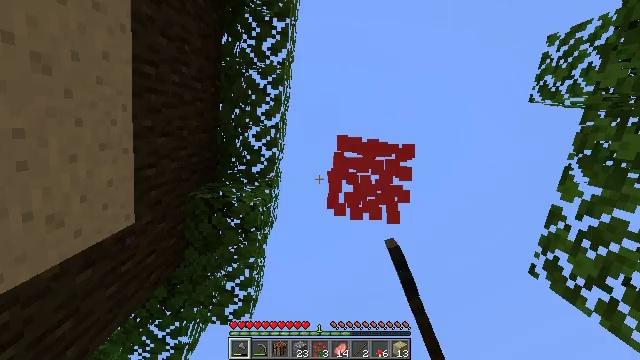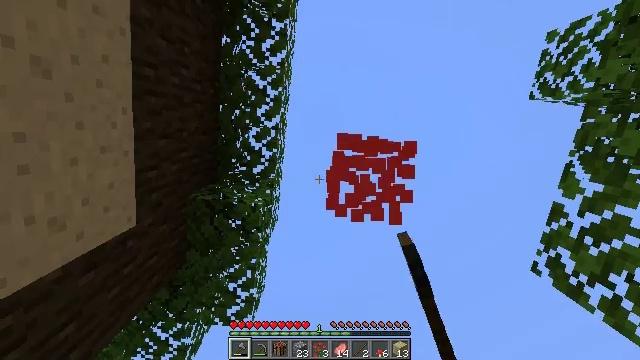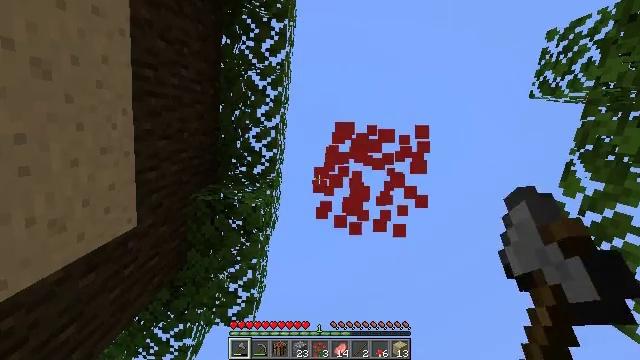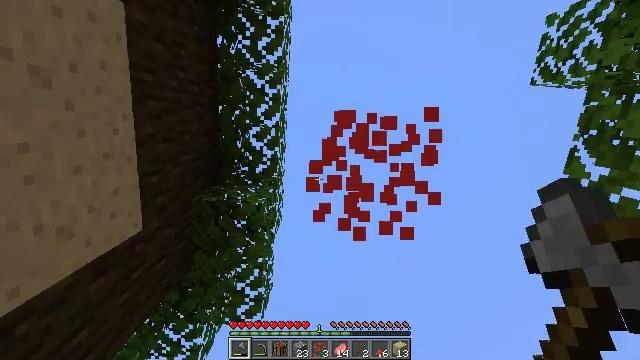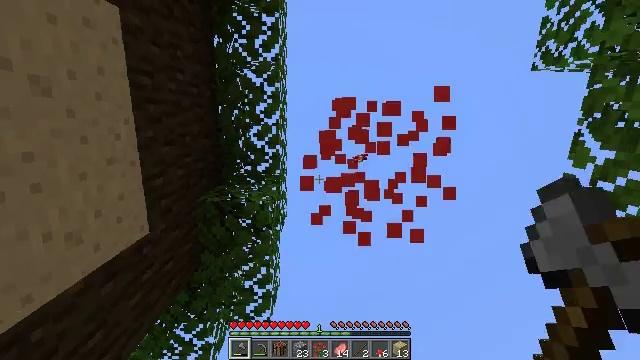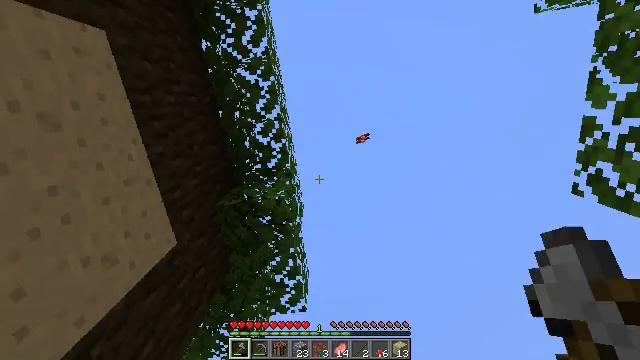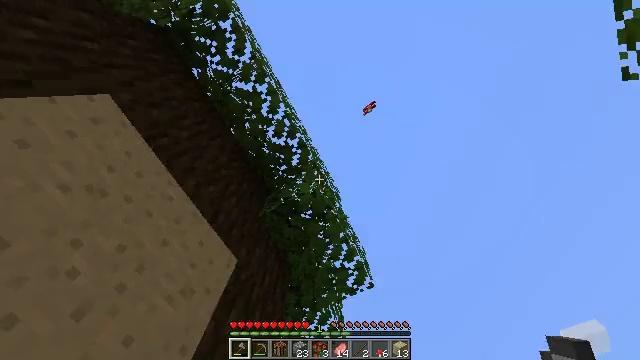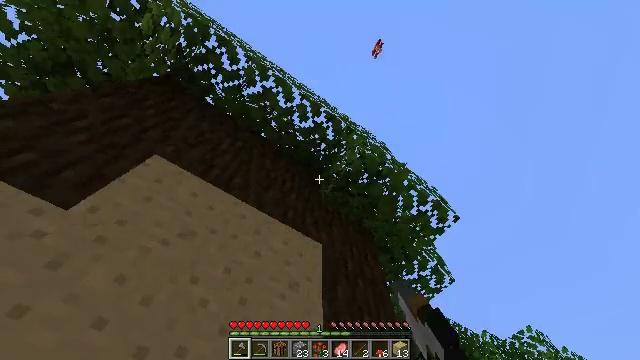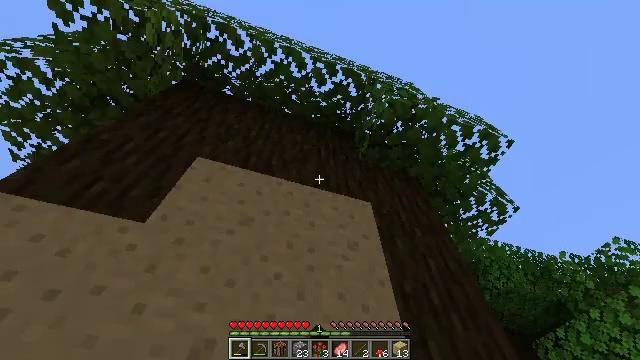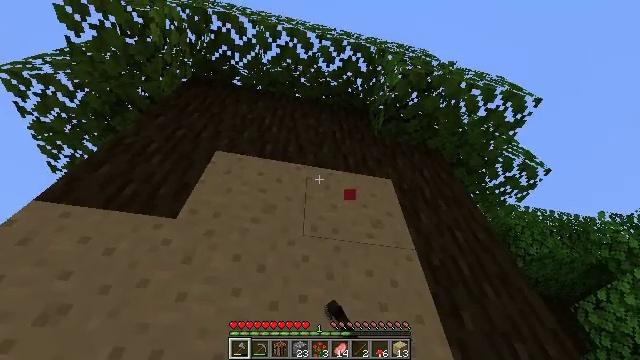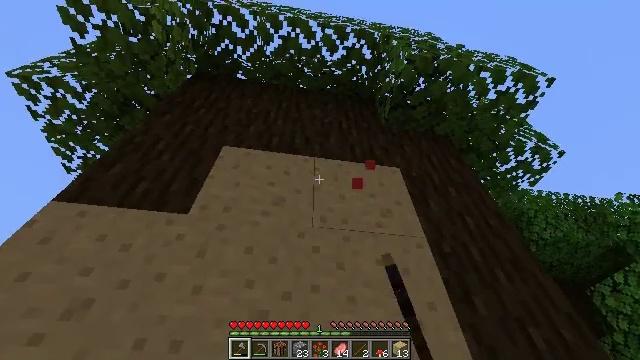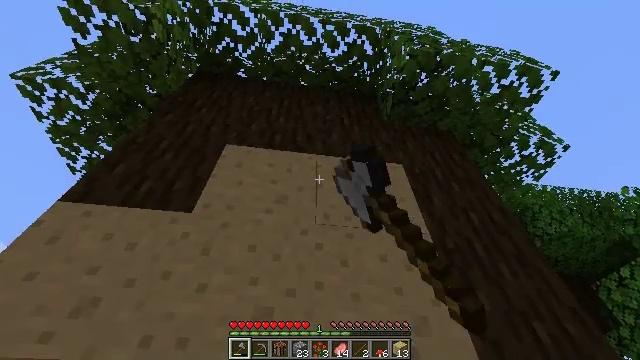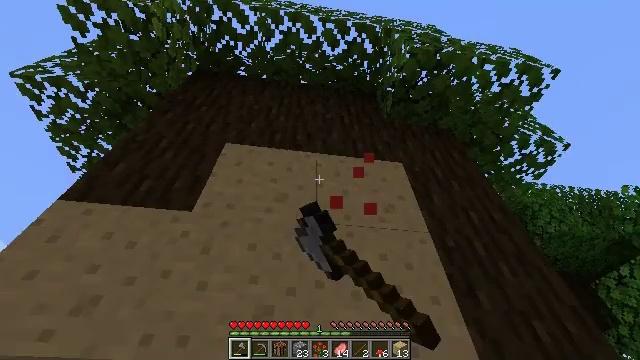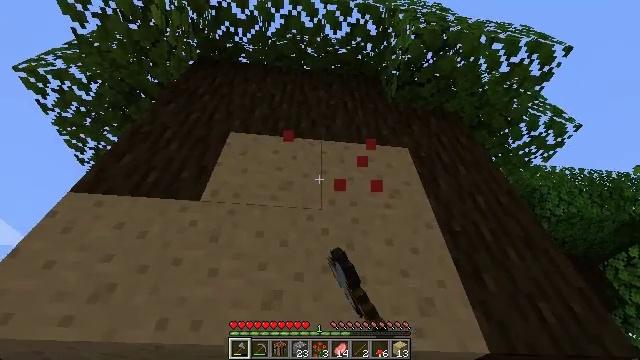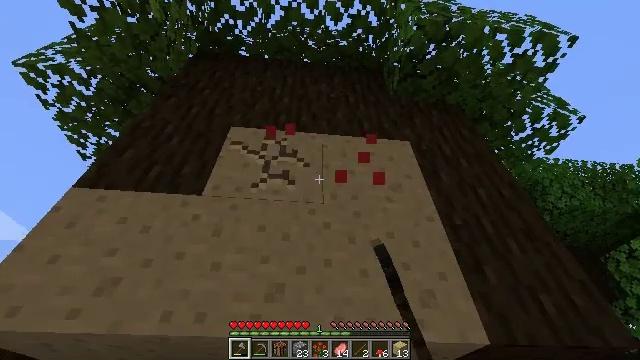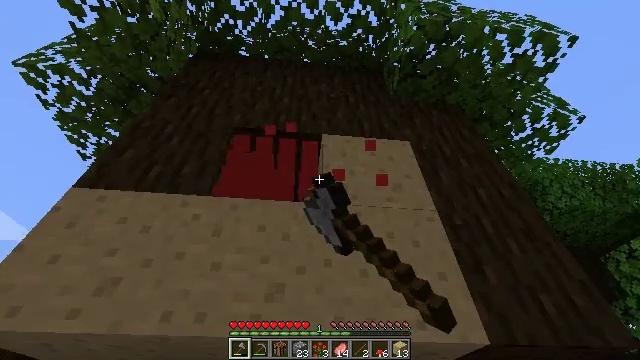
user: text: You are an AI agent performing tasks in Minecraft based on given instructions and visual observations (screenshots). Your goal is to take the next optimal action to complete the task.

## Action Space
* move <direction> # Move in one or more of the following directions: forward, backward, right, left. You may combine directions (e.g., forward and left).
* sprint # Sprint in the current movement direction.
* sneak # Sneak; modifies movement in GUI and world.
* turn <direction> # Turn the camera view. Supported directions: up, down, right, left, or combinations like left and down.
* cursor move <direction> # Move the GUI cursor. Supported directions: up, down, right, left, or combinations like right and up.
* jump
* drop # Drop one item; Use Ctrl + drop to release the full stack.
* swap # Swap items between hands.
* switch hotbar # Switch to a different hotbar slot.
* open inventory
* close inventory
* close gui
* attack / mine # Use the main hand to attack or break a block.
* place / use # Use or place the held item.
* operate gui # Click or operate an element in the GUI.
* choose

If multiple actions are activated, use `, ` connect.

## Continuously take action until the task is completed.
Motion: motion action
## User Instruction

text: Collect red mushroom blocks for building.
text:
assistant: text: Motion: attack / mine
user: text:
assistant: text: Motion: attack / mine
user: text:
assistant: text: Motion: turn left, attack / mine
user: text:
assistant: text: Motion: turn left, attack / mine
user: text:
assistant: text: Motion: turn left and down, attack / mine
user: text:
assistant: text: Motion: turn left and down, attack / mine
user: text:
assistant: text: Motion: turn left and down, attack / mine
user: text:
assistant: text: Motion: turn left and down, attack / mine
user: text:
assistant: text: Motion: turn left and down, attack / mine
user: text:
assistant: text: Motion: turn left and down, attack / mine
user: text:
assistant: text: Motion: attack / mine
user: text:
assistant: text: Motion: attack / mine
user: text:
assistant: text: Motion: turn left and down, attack / mine
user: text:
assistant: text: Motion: turn down, attack / mine
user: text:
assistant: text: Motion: attack / mine
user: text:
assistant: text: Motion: attack / mine
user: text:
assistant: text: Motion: attack / mine
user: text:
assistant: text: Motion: turn left, attack / mine
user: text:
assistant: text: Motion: turn left, attack / mine
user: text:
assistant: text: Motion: turn left, attack / mine
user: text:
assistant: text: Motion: attack / mine
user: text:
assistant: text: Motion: attack / mine
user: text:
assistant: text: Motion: turn right and up, attack / mine
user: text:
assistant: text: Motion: turn right, attack / mine
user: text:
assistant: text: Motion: turn right, attack / mine
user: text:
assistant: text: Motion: turn right, attack / mine
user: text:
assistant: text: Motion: attack / mine
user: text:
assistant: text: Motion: attack / mine
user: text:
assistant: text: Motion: turn left and down, attack / mine
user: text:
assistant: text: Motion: turn left and down, attack / mine